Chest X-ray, PA view. Patient: 62 years old, sex F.
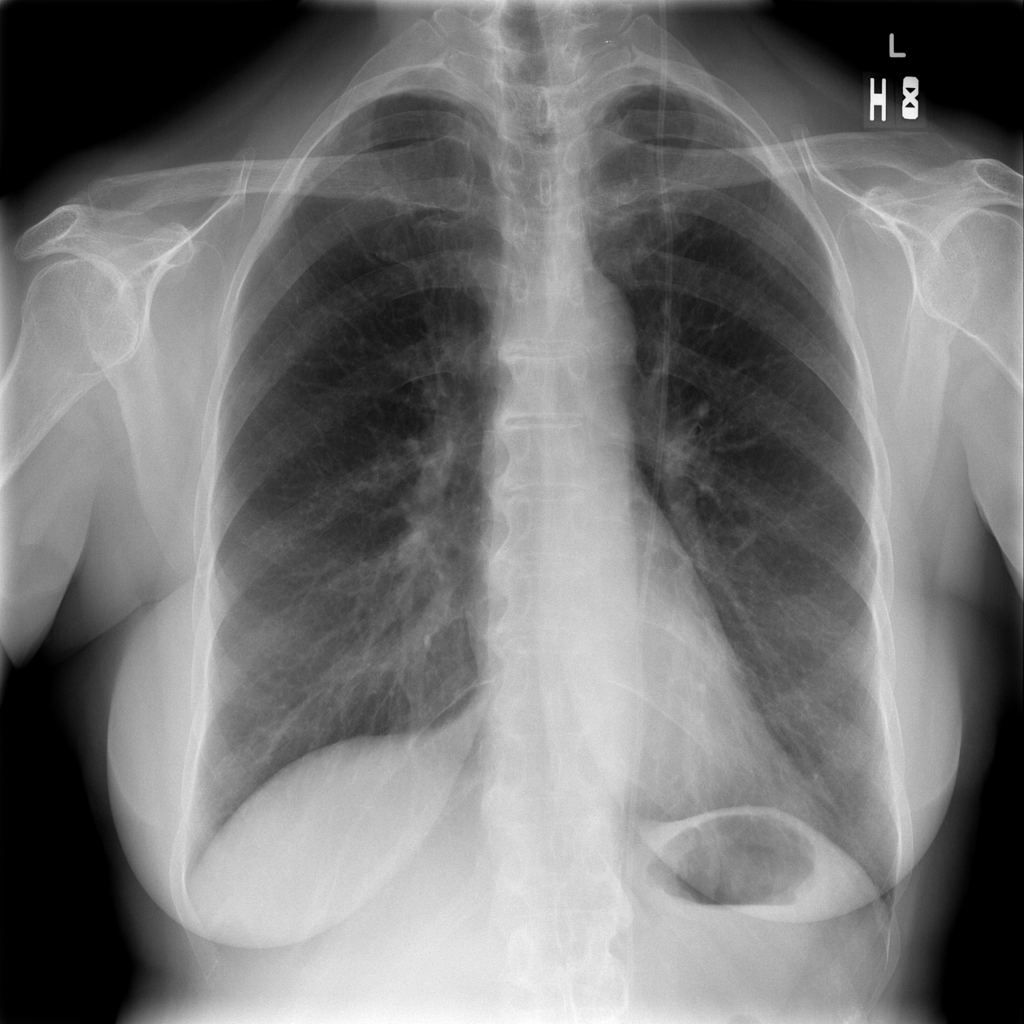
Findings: No Finding